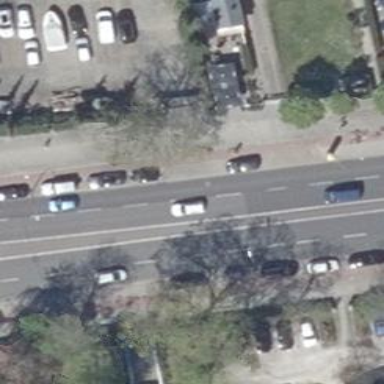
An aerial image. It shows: Primary highway with asphalt surface. There is cycle track on the right side.